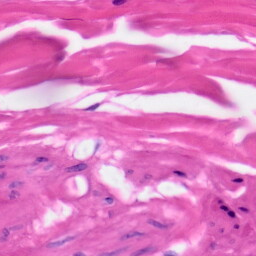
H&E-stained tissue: Skin